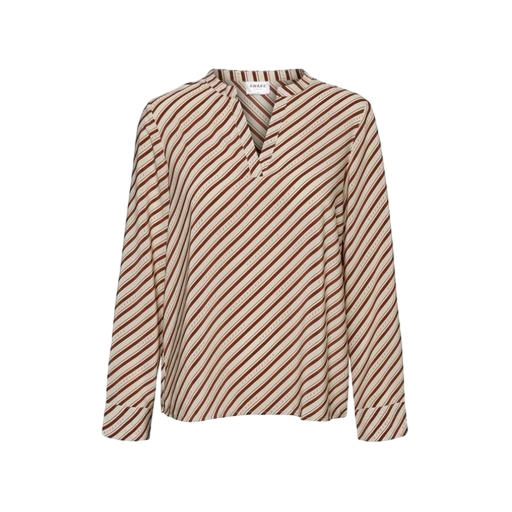
multicolor vero moda rust high neck blouse, striped shirt, orange striped shirt, white background